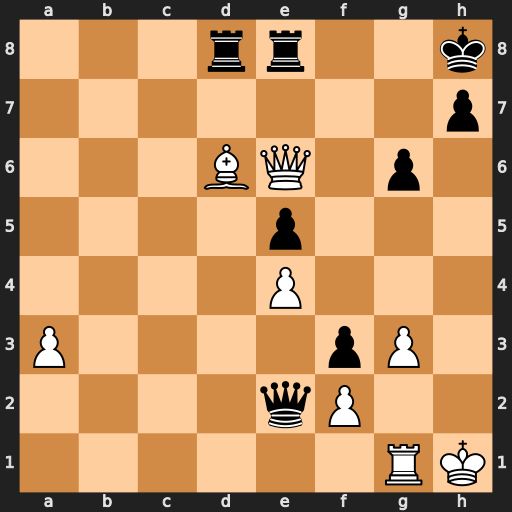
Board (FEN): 3rr2k/7p/3BQ1p1/4p3/4P3/P4pP1/4qP2/6RK
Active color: w
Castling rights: -
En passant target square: -
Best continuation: Bxe5#